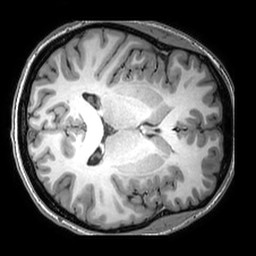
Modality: T1w
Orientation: axial
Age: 24
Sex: female
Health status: healthy
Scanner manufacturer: philips
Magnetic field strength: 3 T
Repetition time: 0.007039 s
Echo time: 0.003181 s